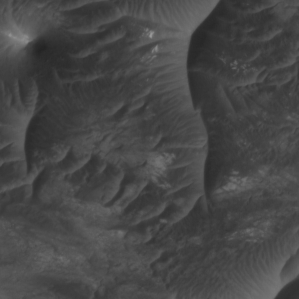
Label: non_frost